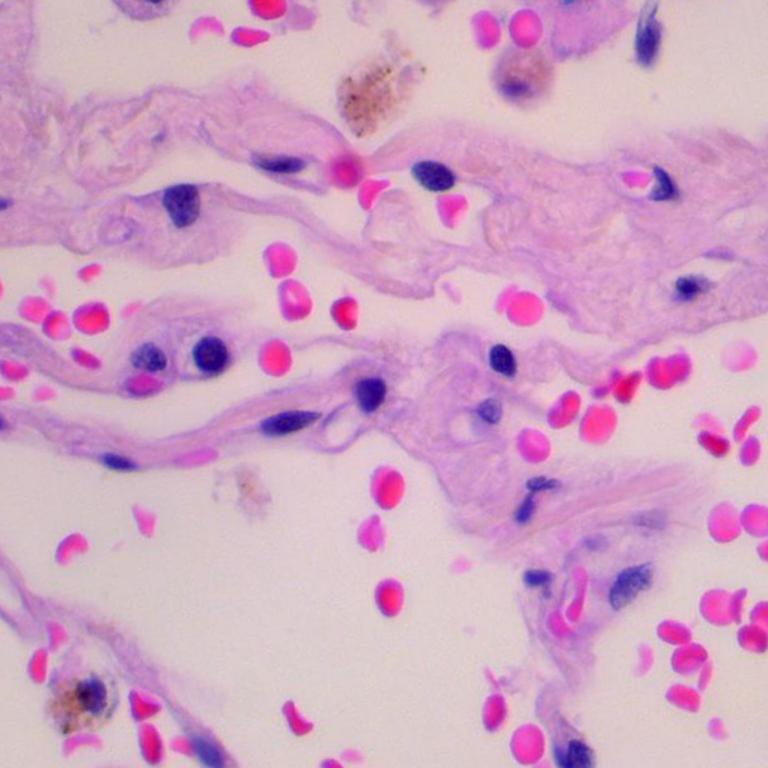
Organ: lung
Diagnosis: benign